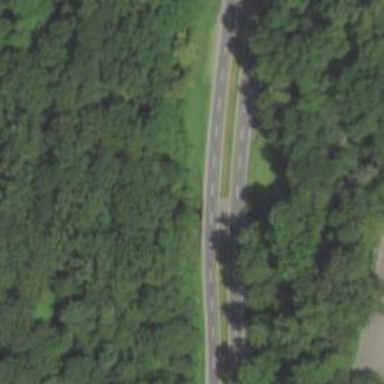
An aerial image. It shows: Asphalt bridge carrying trunk highway that is designated as motorroad and expressway.